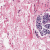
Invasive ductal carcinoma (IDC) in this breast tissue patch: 0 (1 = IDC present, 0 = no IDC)